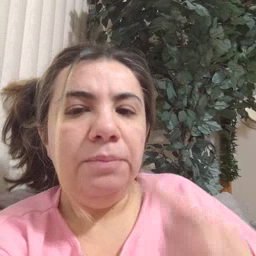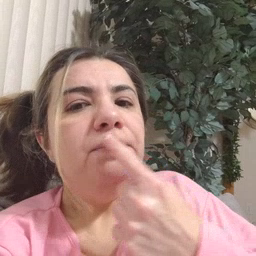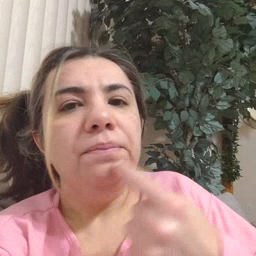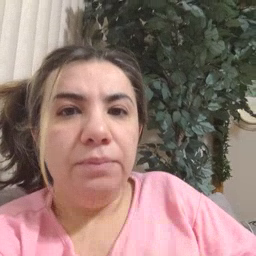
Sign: mouth